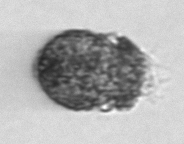
Label: Stenosemella_pacifica